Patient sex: M
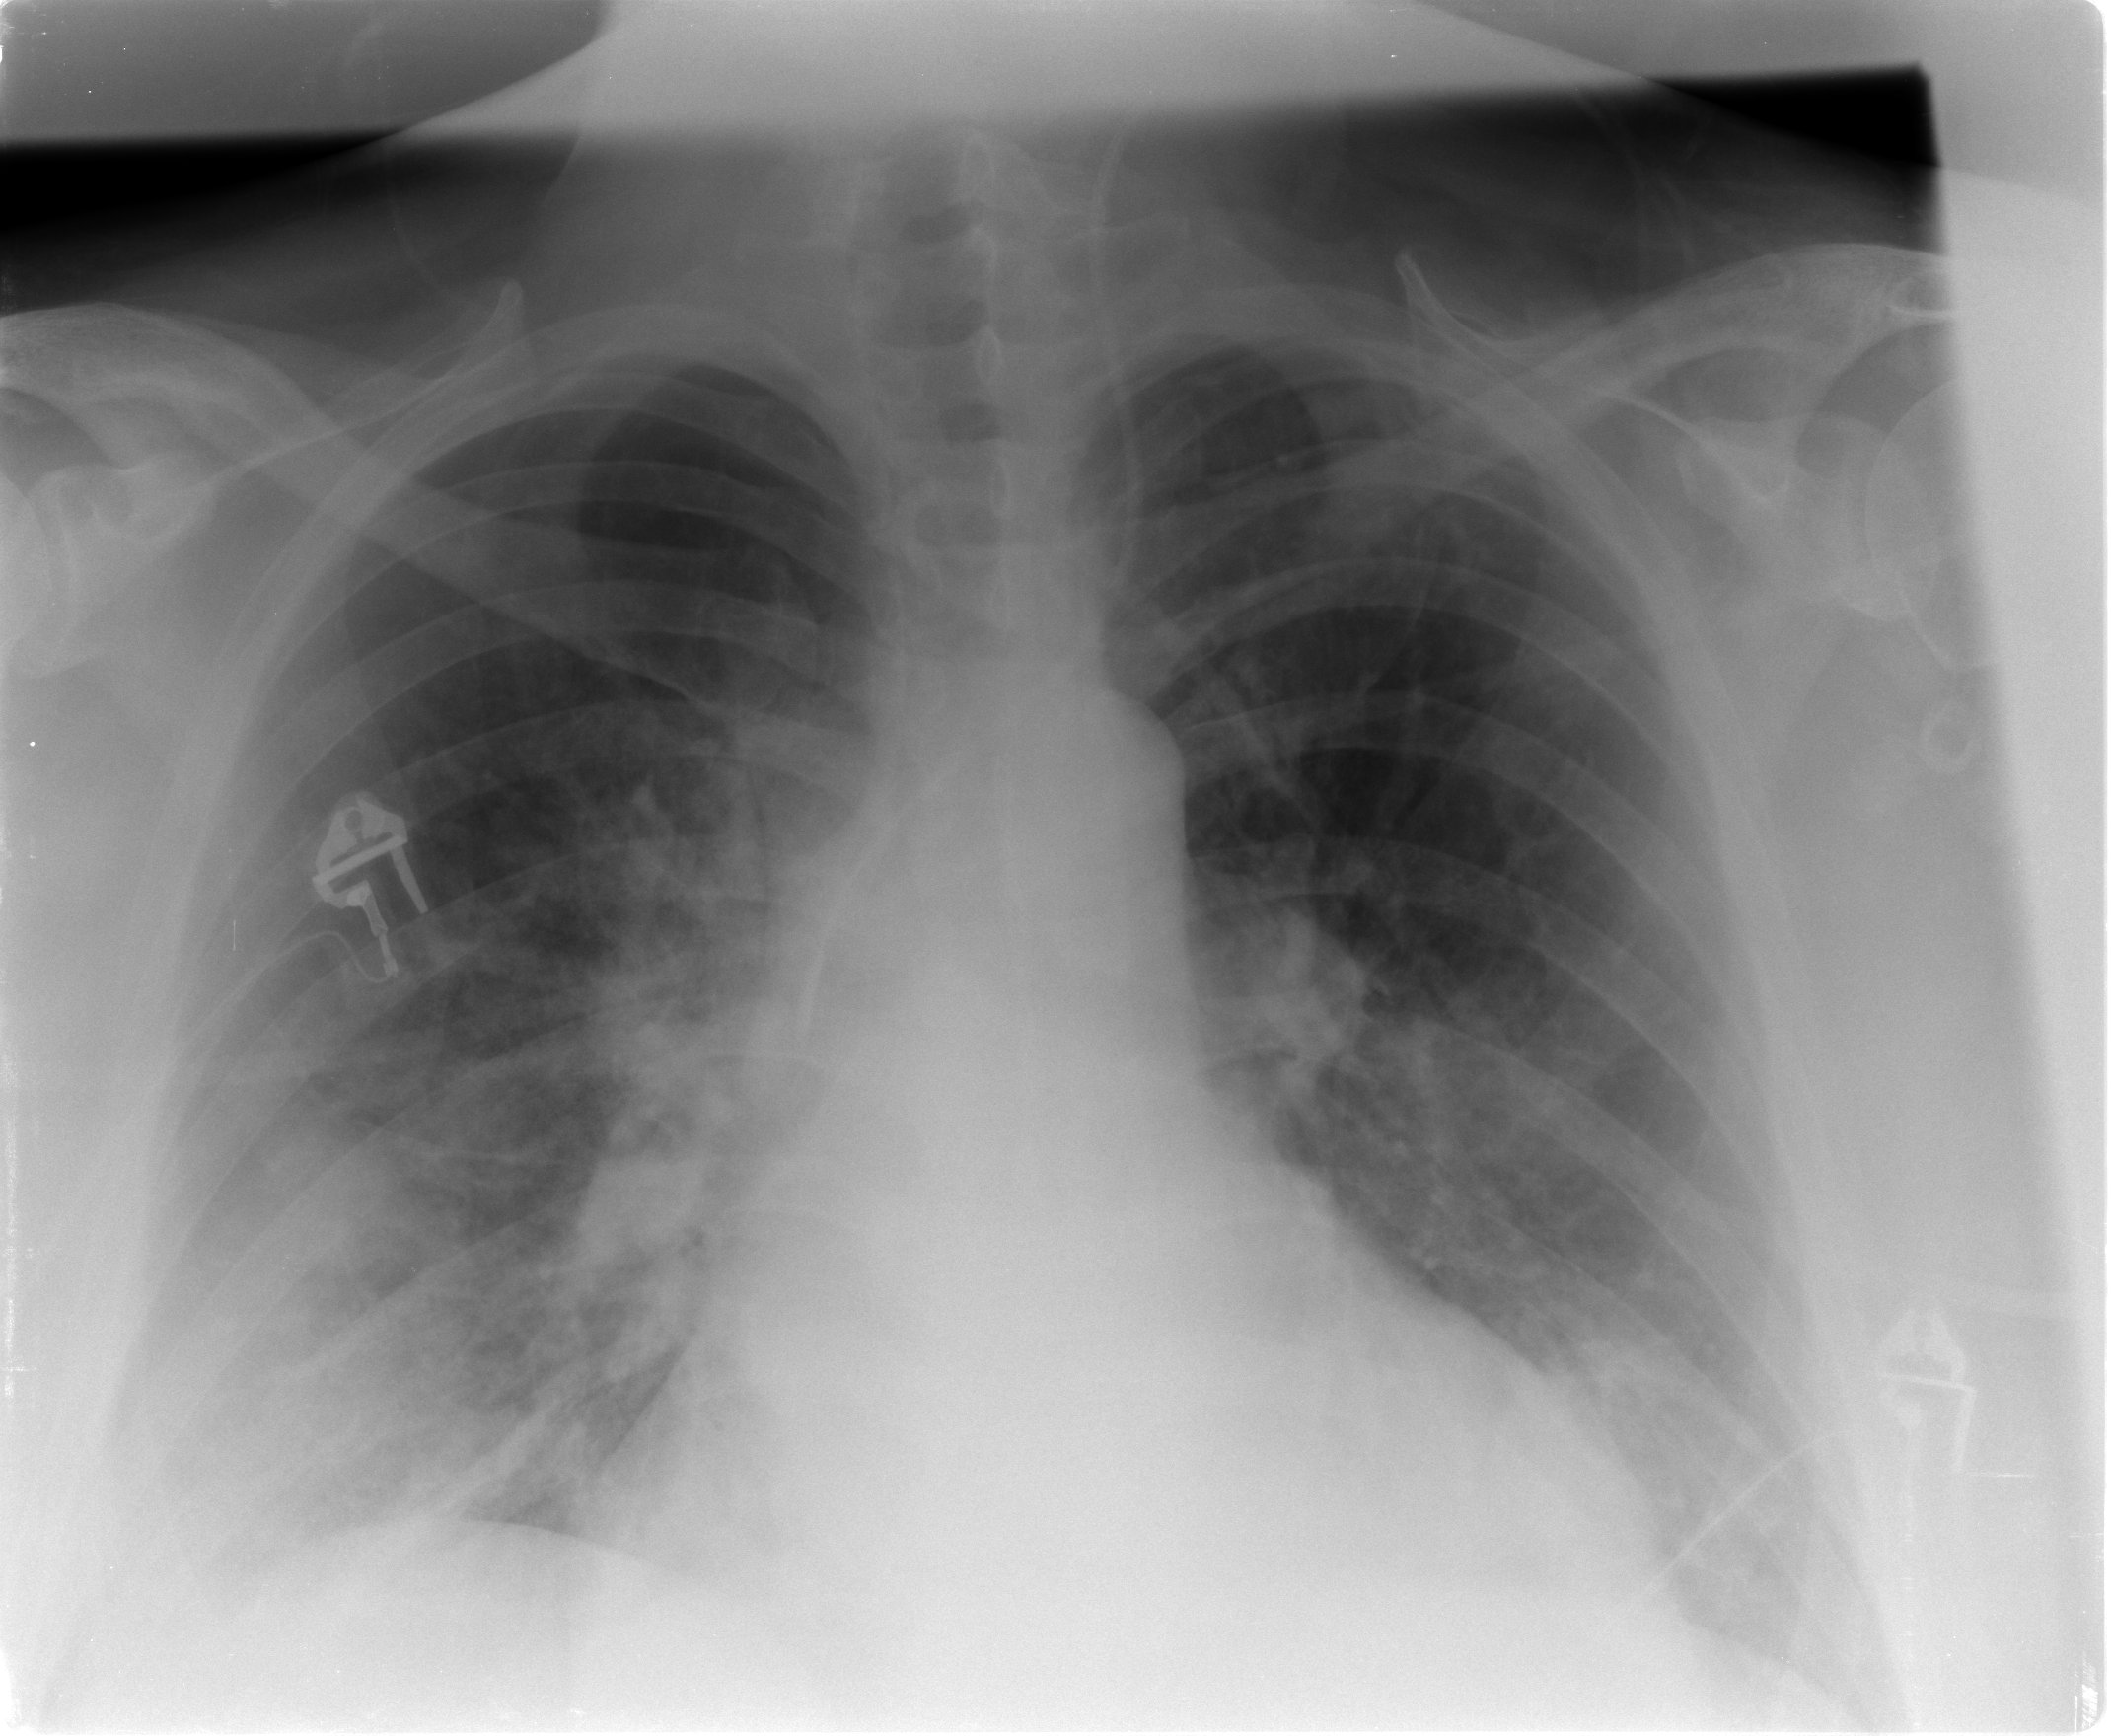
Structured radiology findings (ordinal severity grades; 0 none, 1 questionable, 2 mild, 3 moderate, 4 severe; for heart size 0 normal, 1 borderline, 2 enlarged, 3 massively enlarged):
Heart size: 2
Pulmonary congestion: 2
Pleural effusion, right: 2
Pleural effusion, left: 1
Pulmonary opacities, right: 2
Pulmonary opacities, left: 0
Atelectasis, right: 2
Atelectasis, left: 2